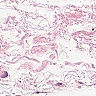
Metastatic tissue present: no